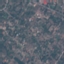
Land use / land cover class: Residential